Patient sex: M
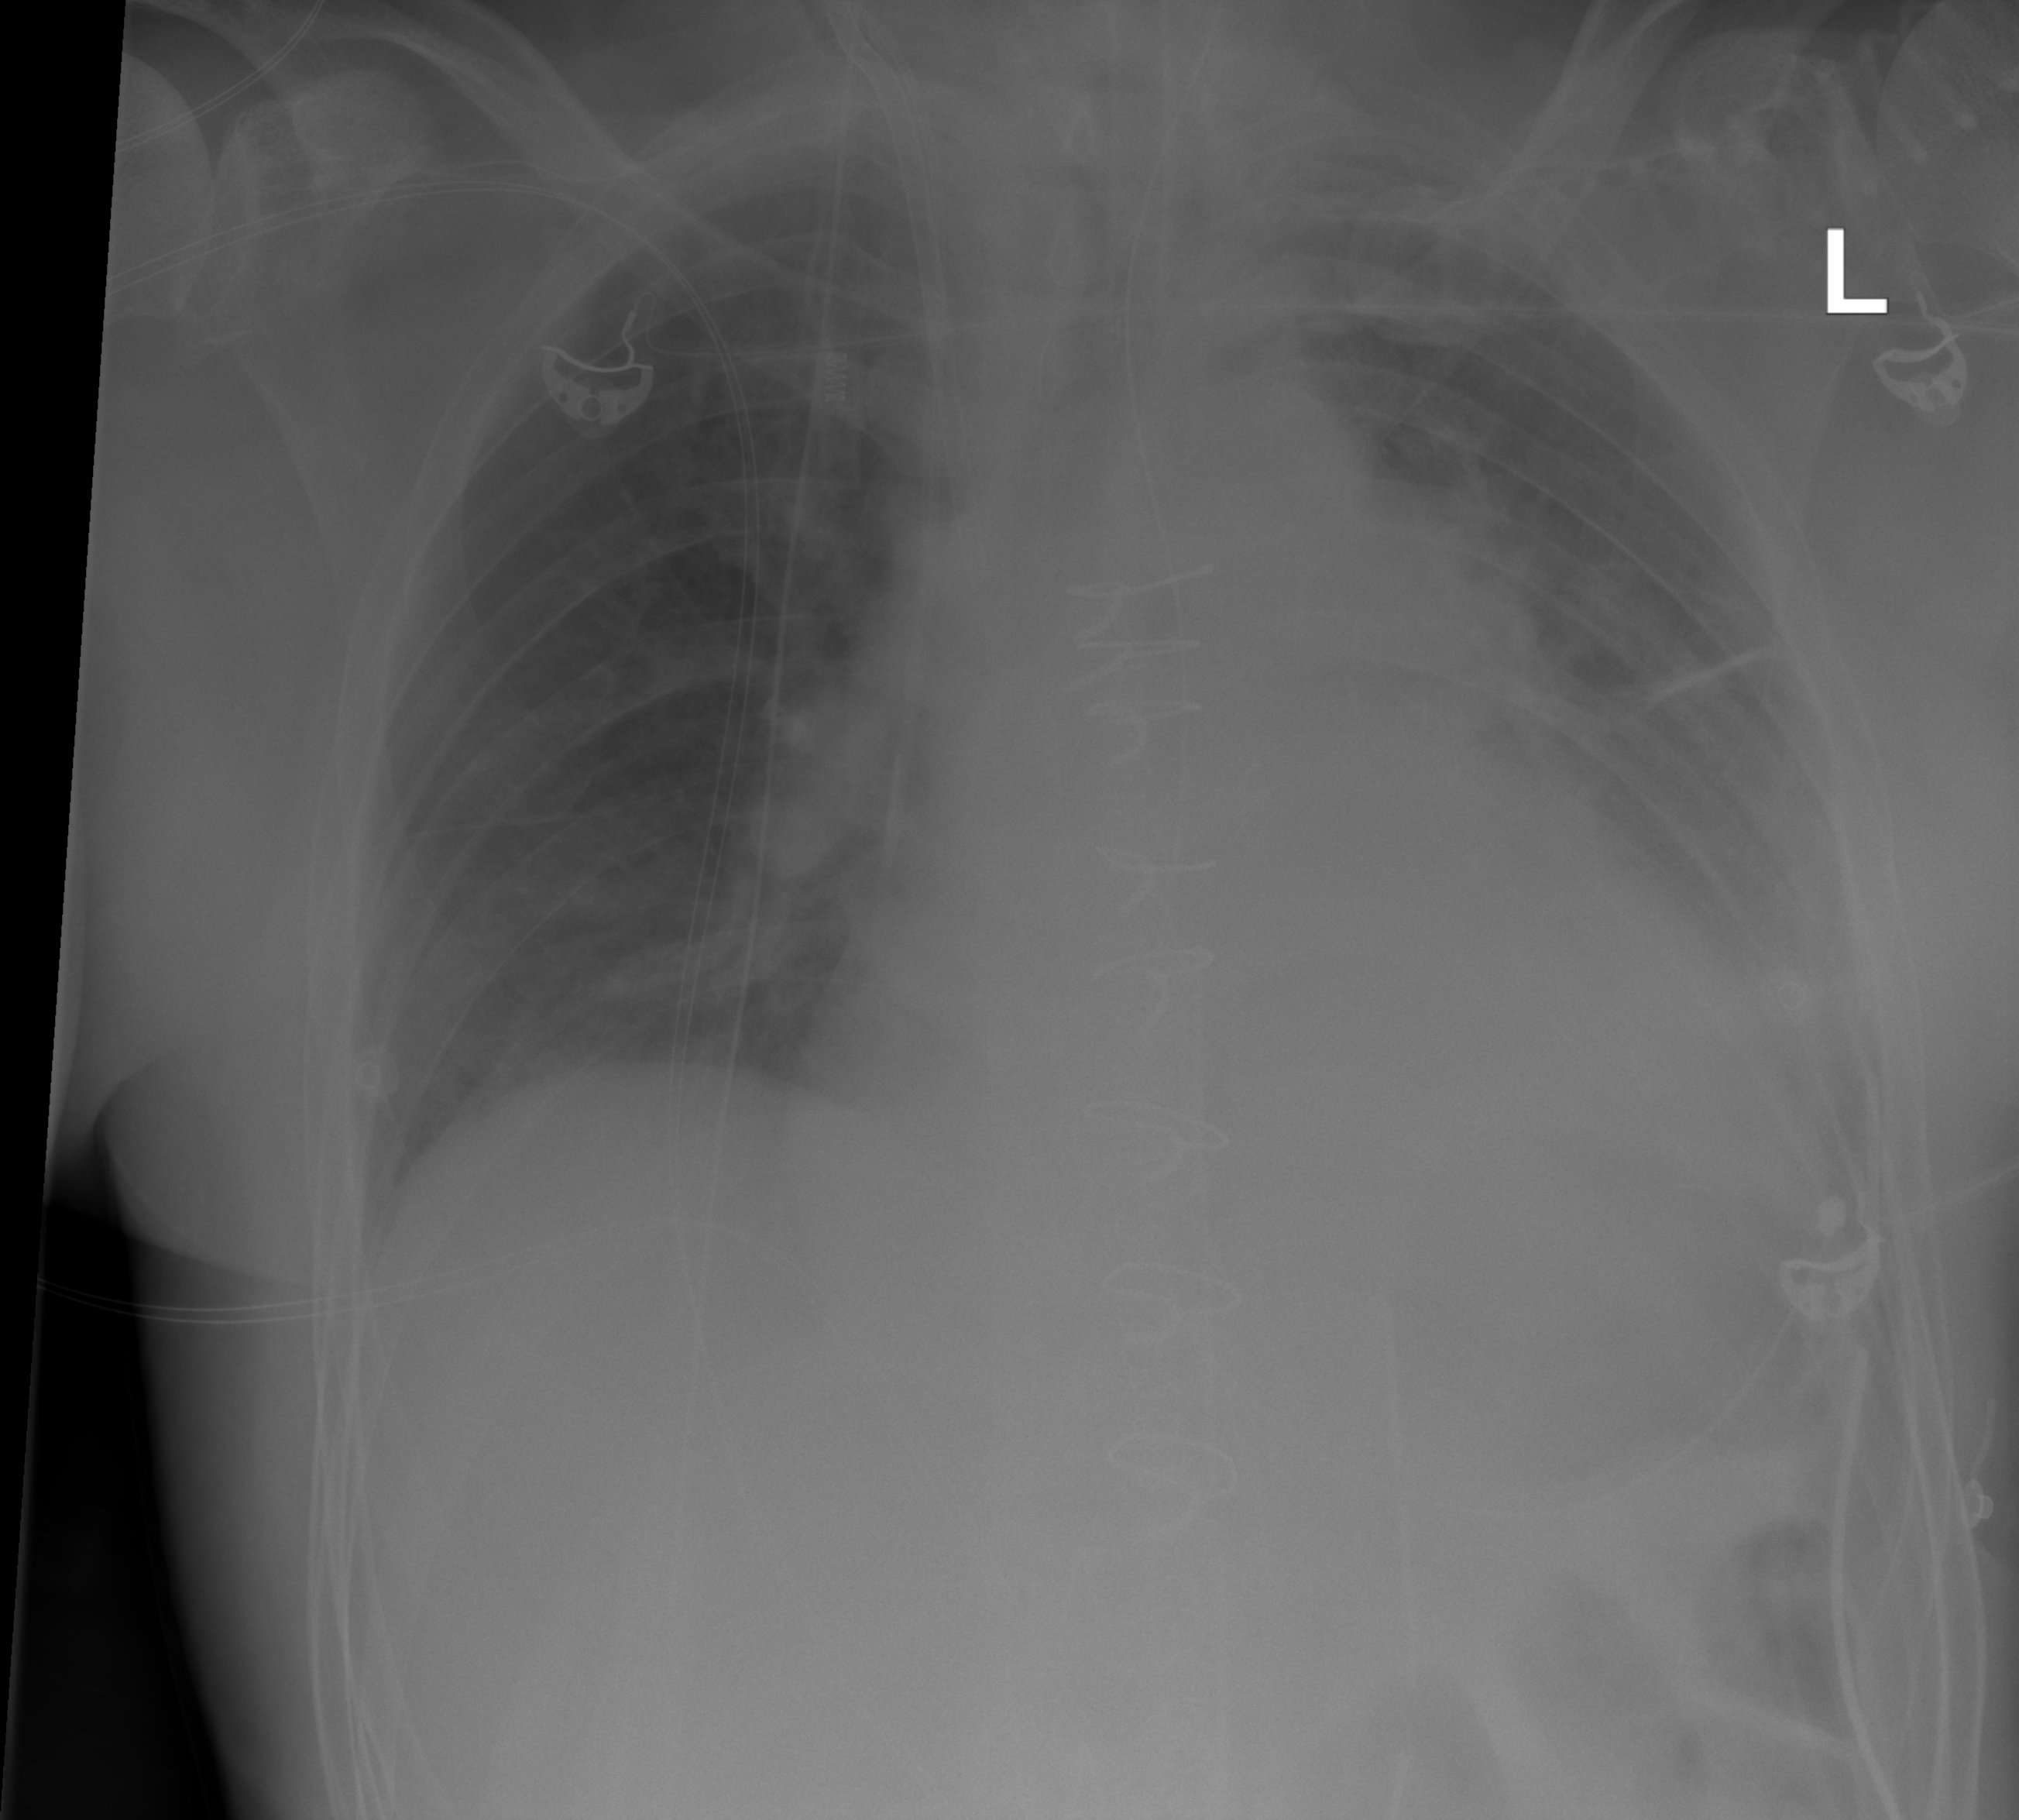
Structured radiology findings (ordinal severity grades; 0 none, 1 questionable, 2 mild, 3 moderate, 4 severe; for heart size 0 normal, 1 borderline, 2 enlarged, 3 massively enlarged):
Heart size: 2
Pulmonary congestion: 2
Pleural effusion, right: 1
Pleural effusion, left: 2
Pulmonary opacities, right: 0
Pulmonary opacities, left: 0
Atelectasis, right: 2
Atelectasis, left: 2